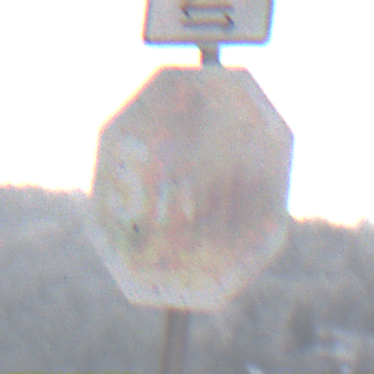
Verkehrszeichen: Stop
Zusatzzeichen oben: RichtungsangabeDurchPfeile9
Umgebung: Outdoor, Nature
Tageszeit: MorningAfternoon
Wetter: PartlyCloudy
Licht: Natural
Jahreszeit: Winter
Kontrast: HighContrast